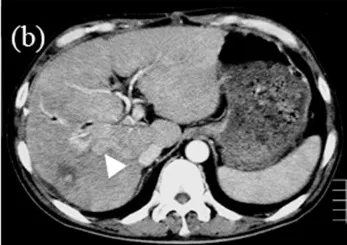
Portal phase).
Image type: radiology (ct)